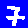
Digit: 7